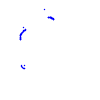
Particle: kaon